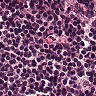
Metastatic tissue present: no